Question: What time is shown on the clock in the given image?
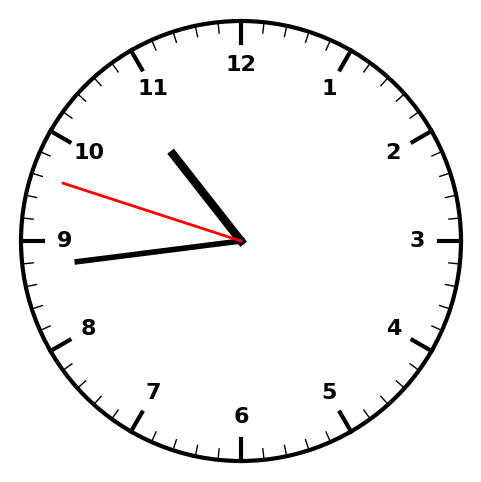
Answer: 10:43:48